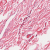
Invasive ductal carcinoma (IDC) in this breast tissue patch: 0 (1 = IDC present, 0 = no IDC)